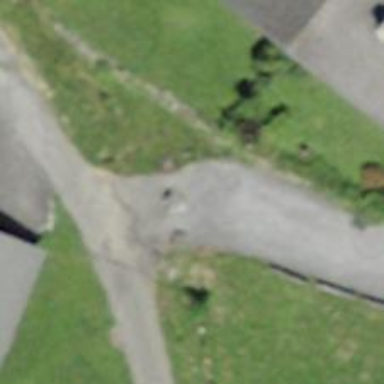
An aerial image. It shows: Bollard barrier.